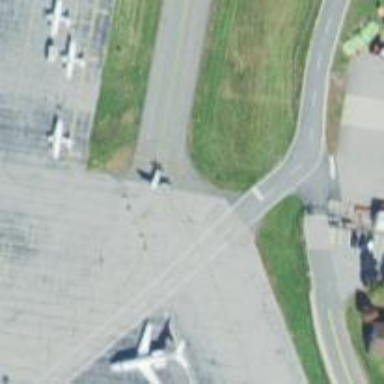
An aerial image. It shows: View of taxiway at the airport.